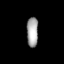
Tissue: lung
Cell type: T cells
Senescence score: 0.5503
Nuclear area (px): 335
Mean DAPI intensity: 165.018